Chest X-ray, PA view. Patient: 31 years old, sex F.
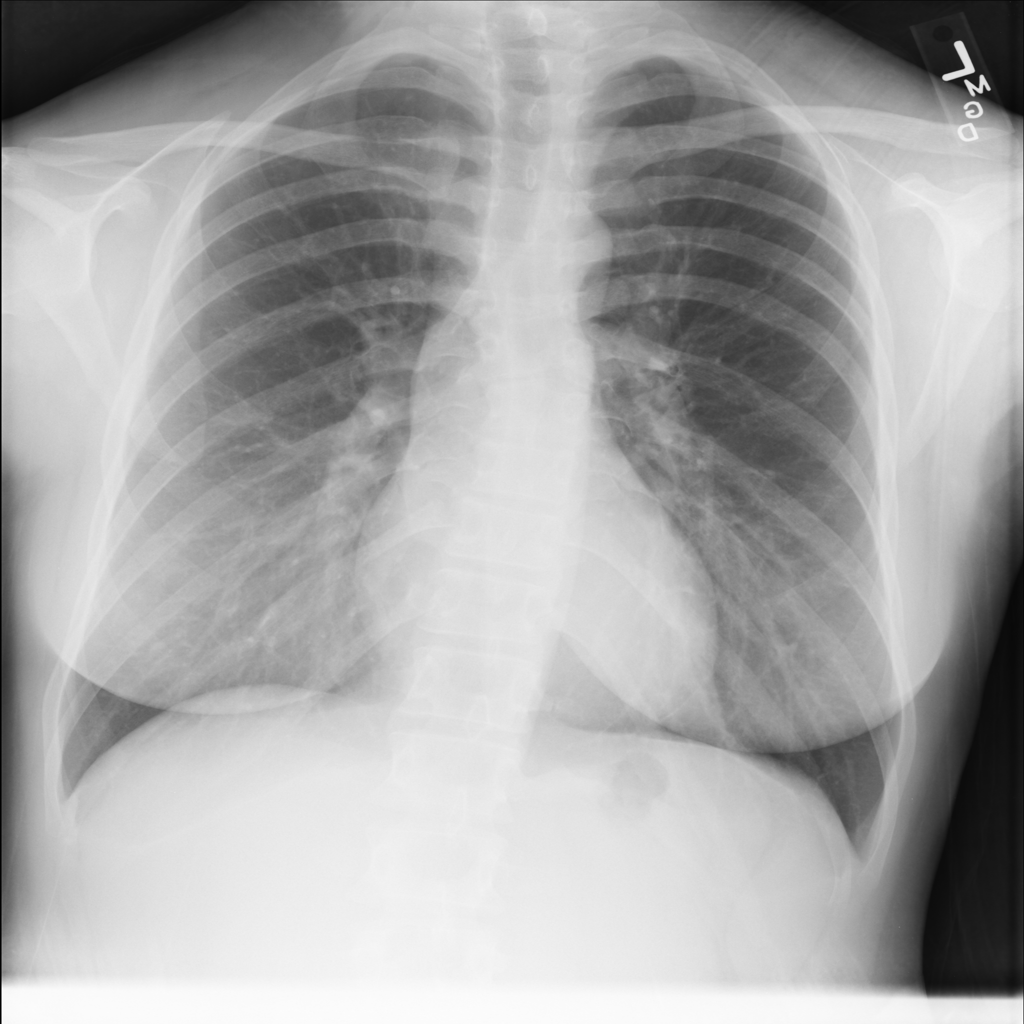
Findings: No Finding